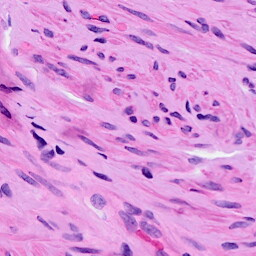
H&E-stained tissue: Ovarian